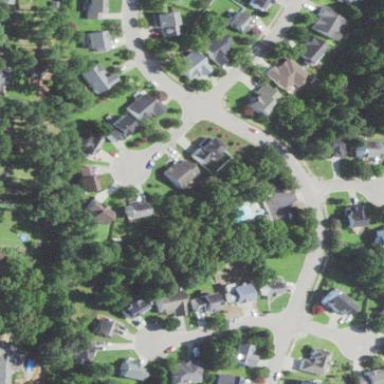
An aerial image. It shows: Residential area within neighborhood.